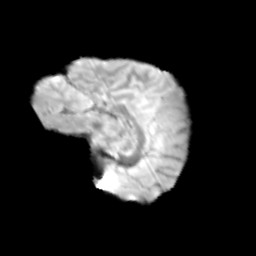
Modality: T2w
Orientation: sagittal
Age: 11
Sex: male
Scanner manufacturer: siemens
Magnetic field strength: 3 T
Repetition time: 3.8 s
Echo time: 0.07 s